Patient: sex M, age 51
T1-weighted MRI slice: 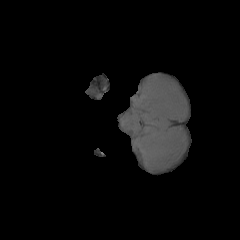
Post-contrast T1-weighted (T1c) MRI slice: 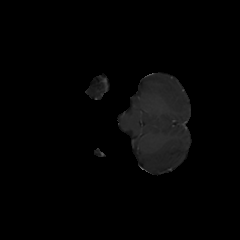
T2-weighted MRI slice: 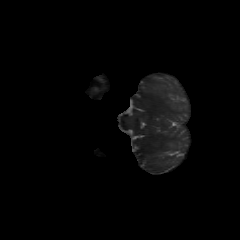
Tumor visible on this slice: no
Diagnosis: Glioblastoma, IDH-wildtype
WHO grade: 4